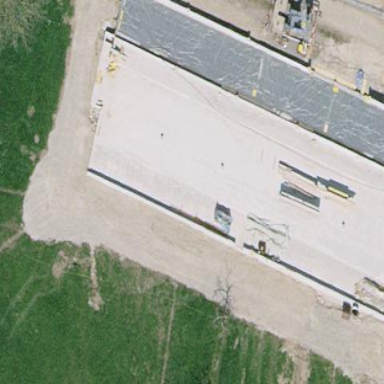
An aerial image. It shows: View of roof of building.